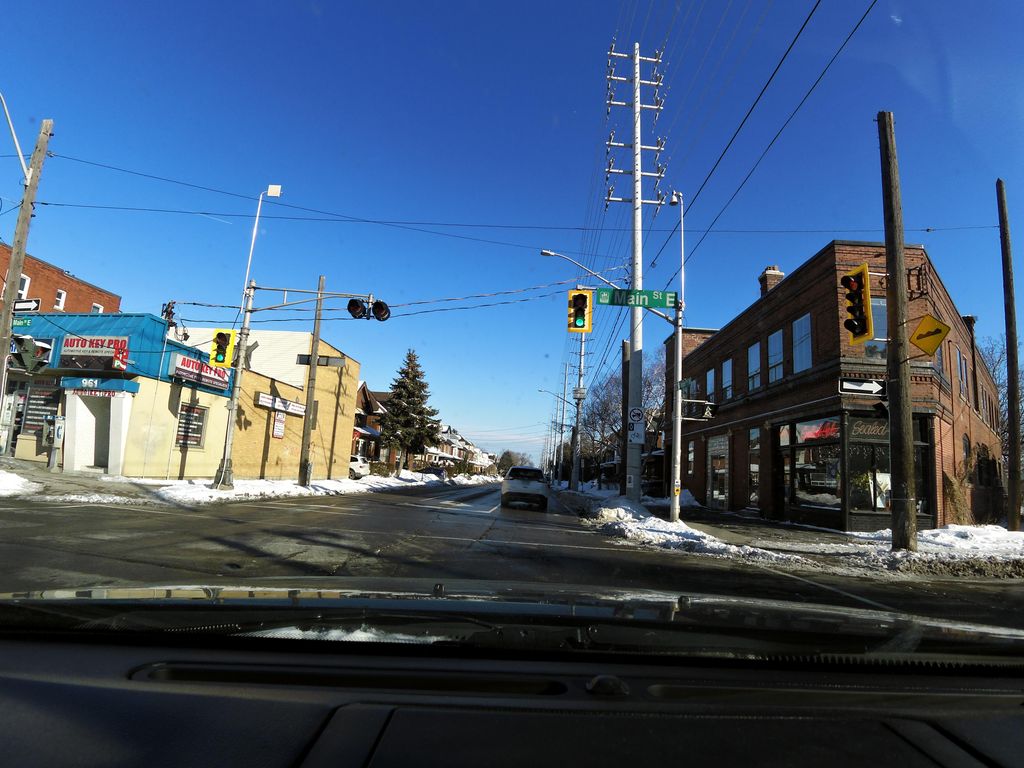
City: hamilton